Brain MRI, t2w sequence, axial 2D slice.
Patient: age 34, sex F, weight 95 kg, height 1.95 m
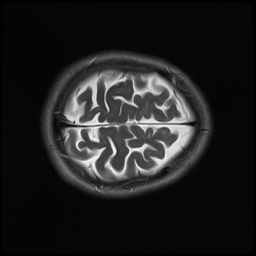